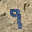
Label: 9